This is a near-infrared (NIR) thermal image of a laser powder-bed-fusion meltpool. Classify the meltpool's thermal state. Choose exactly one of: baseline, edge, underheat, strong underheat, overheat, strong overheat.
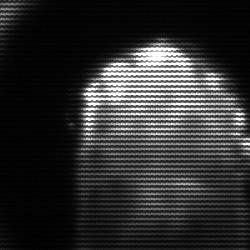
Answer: baseline